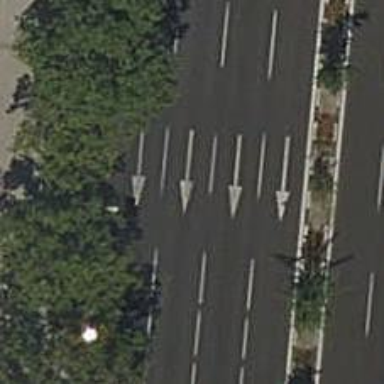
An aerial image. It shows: Secondary road with asphalt surface. It includes shared lane for cyclists with pictogram markings.